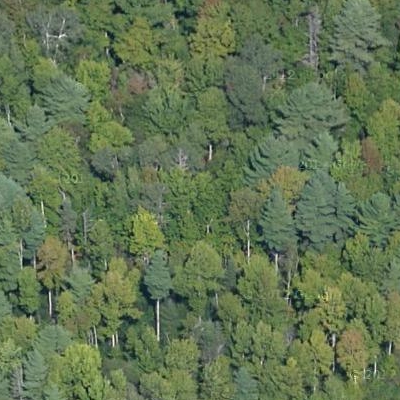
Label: Forest